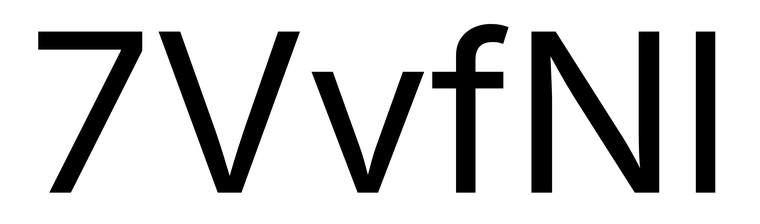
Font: Inter_Regular